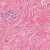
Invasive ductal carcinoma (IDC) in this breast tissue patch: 0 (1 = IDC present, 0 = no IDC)